Question: When I export a procedure 'ha' from a library multiple times:
'''
library hahaha;
procedure ha;
begin
Writeln('ha')
end;
exports
ha, ha, ha;
end.
'''
Delphi neatly creates a .dll with three procedures:

I was surprised that the ambiguous call 'GetProcAddress(LoadLibrary('hahaha.dll'), 'ha')' doesn't fail.
That made me wonder: is there a case where this is useful?
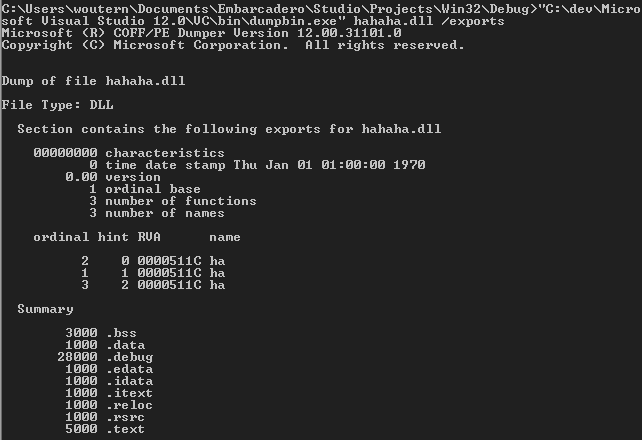
Answer: One place where this is useful is when you wish to export the function multiple times with different names. For instance, if we were attempting to re-implement 'user32' in Delphi we might have exports like this:
'''
exports
SetWindowTextA,
SetWindowTextA name 'SetWindowText';
'''
In your case though you are exporting the same function multiple times with the same name and different ordinal values. Why would you want to do that? I can see no good reason for wanting to do that. However, why should the compiler stop you from doing this? It would take effort from the compiler developer to do so, and what would be gained?
My guess therefore, is that the compiler developer did not implement a block on multiple exports with the same name because either:
1. They did not consider that case, or
2. They considered it and determined that the effort involved in blocking multiple same-name imports would not provide enough benefit to justify the development cost.
As for what happens when you call 'GetProcAddress' with a function name that has been exported multiple times, the system will return the first exported function whose name matches.